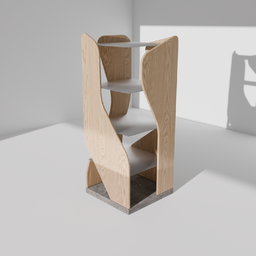
Label: furniture